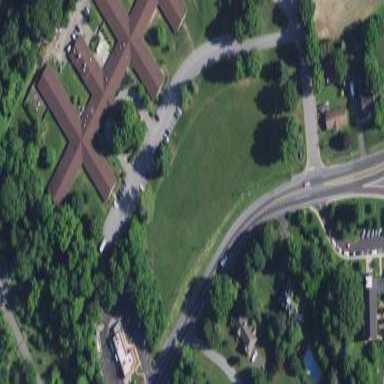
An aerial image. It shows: Nursing home building.